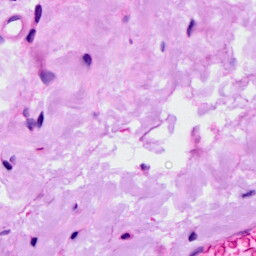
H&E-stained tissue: Ovarian